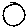
Label: circle